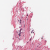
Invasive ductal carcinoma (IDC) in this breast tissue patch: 0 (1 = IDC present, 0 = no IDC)